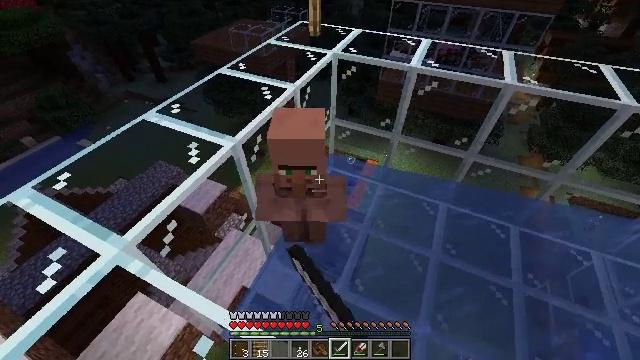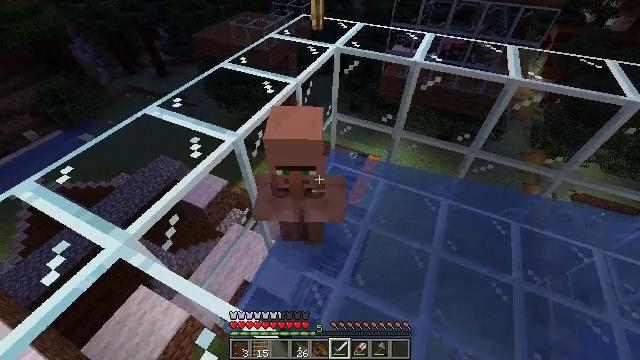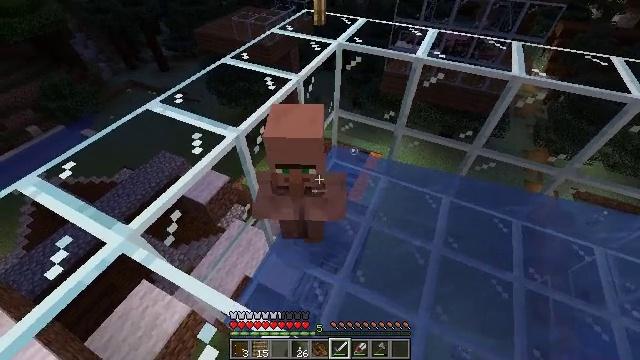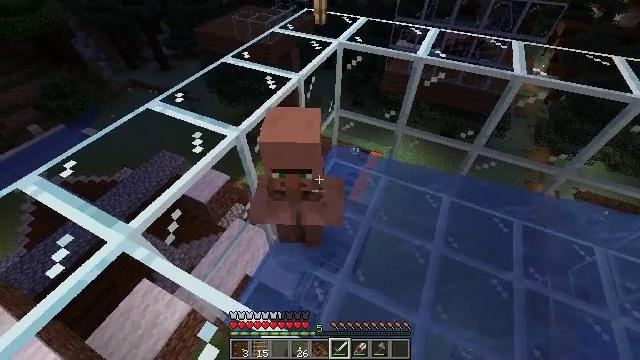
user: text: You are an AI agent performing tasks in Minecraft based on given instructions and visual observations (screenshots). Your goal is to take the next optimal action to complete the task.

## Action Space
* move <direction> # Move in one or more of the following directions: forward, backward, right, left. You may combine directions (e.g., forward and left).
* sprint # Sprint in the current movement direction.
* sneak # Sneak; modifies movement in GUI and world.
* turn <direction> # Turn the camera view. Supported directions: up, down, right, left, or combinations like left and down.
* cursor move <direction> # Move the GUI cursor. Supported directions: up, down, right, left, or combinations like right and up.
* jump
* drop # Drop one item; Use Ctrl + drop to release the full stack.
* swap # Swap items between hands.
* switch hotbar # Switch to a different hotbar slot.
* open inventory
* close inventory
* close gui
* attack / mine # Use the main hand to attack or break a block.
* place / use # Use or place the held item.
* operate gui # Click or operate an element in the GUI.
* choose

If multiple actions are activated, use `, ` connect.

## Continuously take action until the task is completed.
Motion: motion action
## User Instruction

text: Attack the villager.
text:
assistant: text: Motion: sneak, turn down, attack / mine
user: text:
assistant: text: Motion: sneak, attack / mine
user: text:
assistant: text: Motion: sneak, attack / mine
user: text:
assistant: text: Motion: sneak